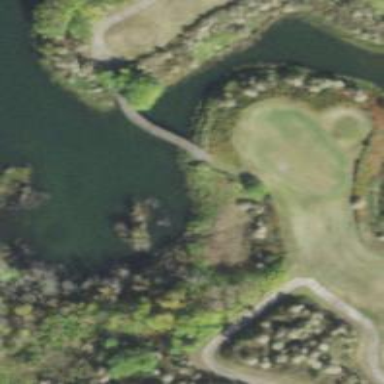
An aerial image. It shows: Bridge over path used as golf cartpath.